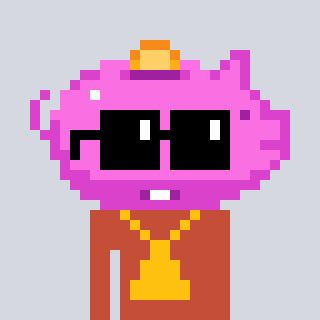
a pixel art character with square black sunglasses, a piggybank-shaped head and a rust-colored body on a cool background